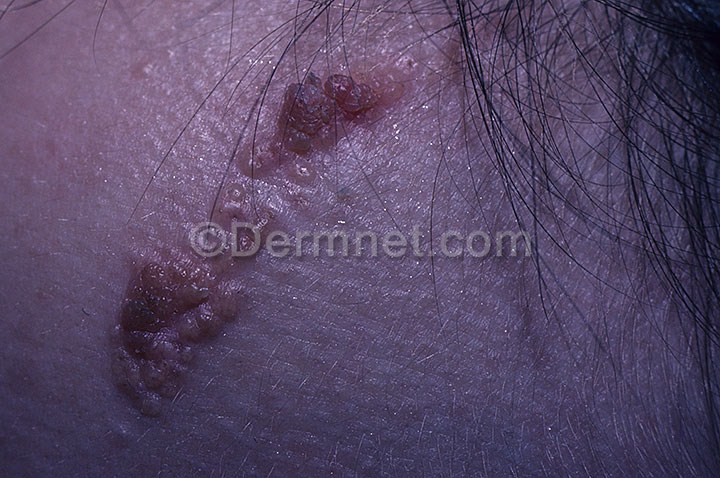
Disease: Seborrheic Keratoses and other Benign Tumors